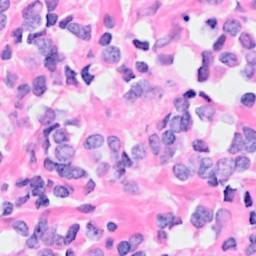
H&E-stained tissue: Breast